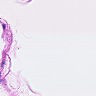
Metastatic tissue present: no